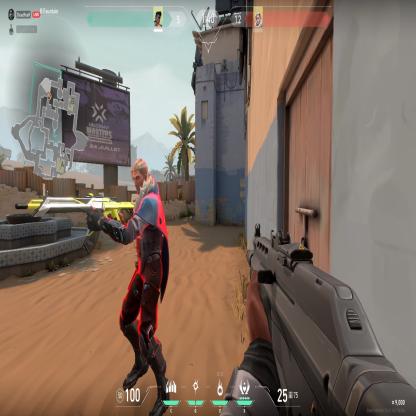
Label: enemy